Field crop: maize
Growth stage: 2
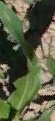
Species: maize